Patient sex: F
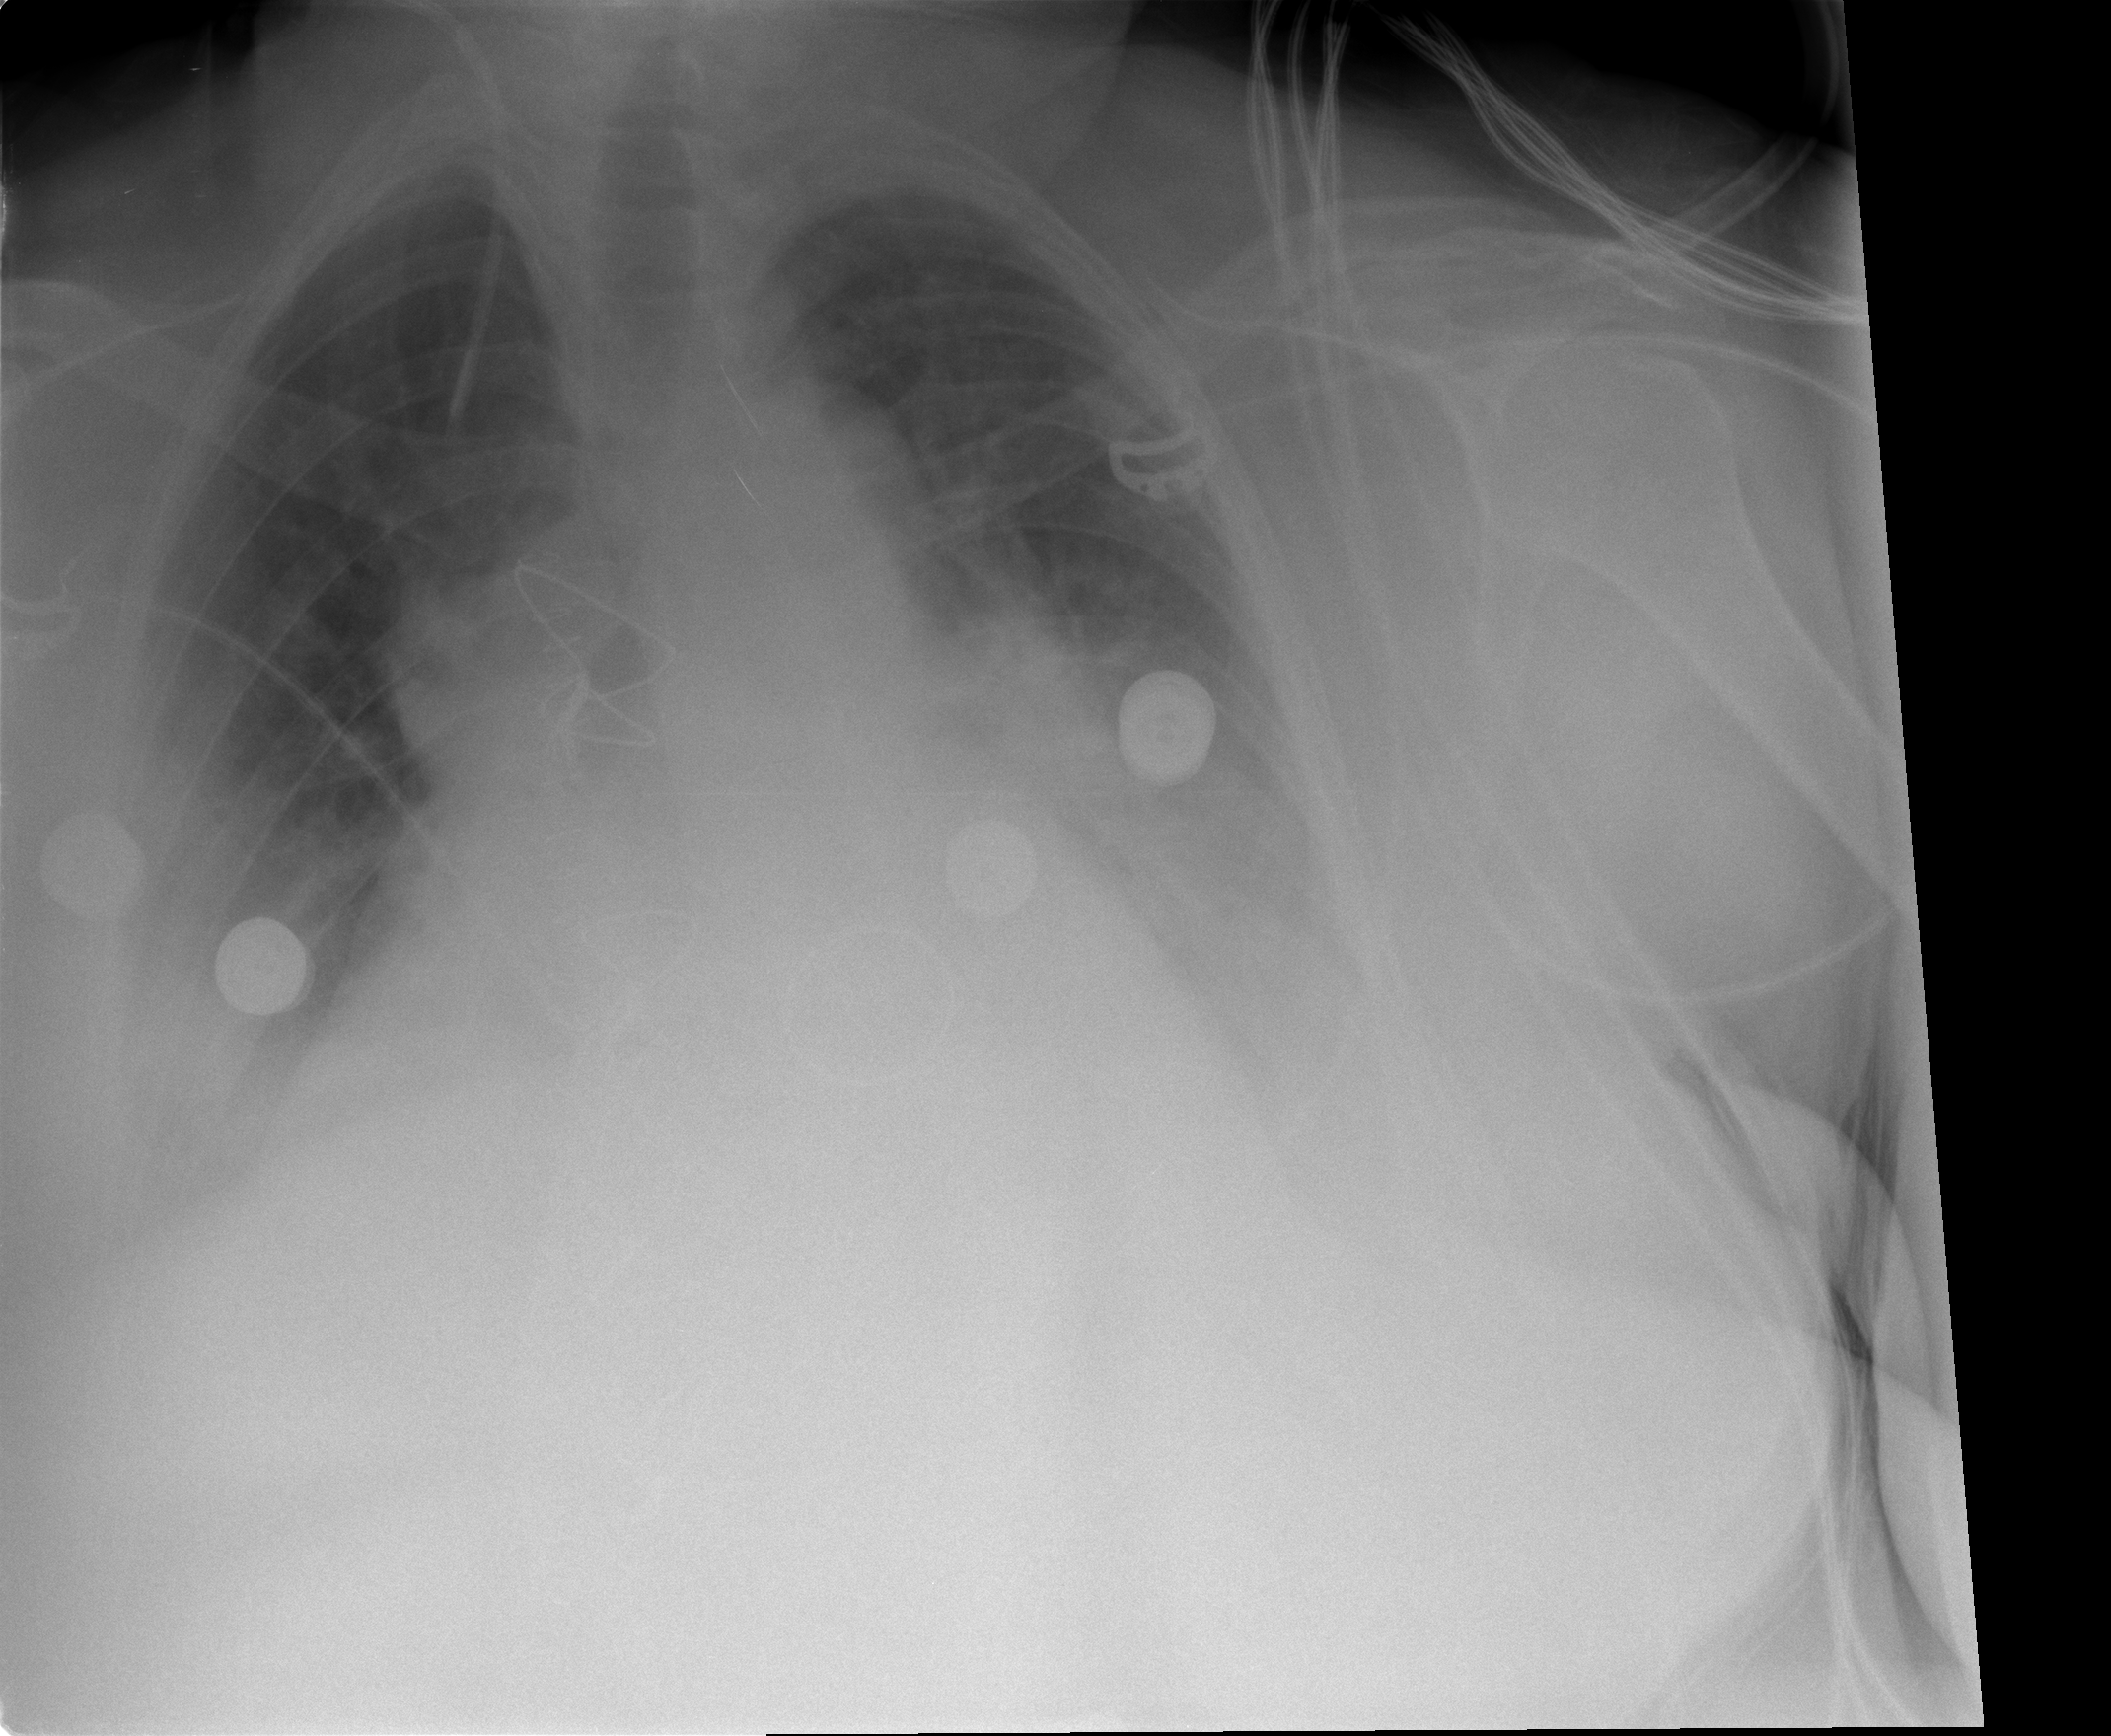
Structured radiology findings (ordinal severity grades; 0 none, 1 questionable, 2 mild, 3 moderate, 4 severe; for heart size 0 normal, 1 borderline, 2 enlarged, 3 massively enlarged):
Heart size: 3
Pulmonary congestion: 2
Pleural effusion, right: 2
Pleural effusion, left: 2
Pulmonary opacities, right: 0
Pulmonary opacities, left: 0
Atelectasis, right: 2
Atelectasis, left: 2